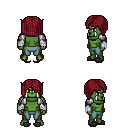
a pixel art fantasy rpg character, male body template, orc, green skin, steel arm armor, teal pants, brunette pageboy hairstyle, white cloth bandages, gray slippers, four views (front, back, left, right), 2x2 character sprite sheet, small pixel art, hard edges, no anti-aliasing